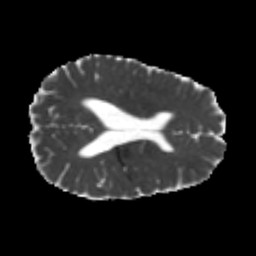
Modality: MD
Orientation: axial
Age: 22
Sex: male
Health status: healthy
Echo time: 0.074 s